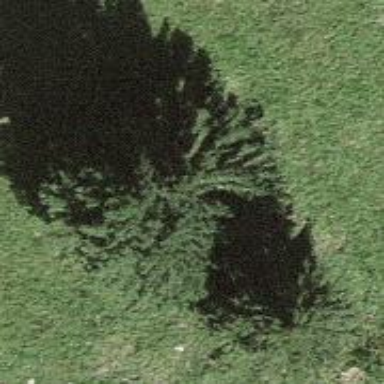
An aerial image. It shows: Single tag "natural: tree."